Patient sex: F
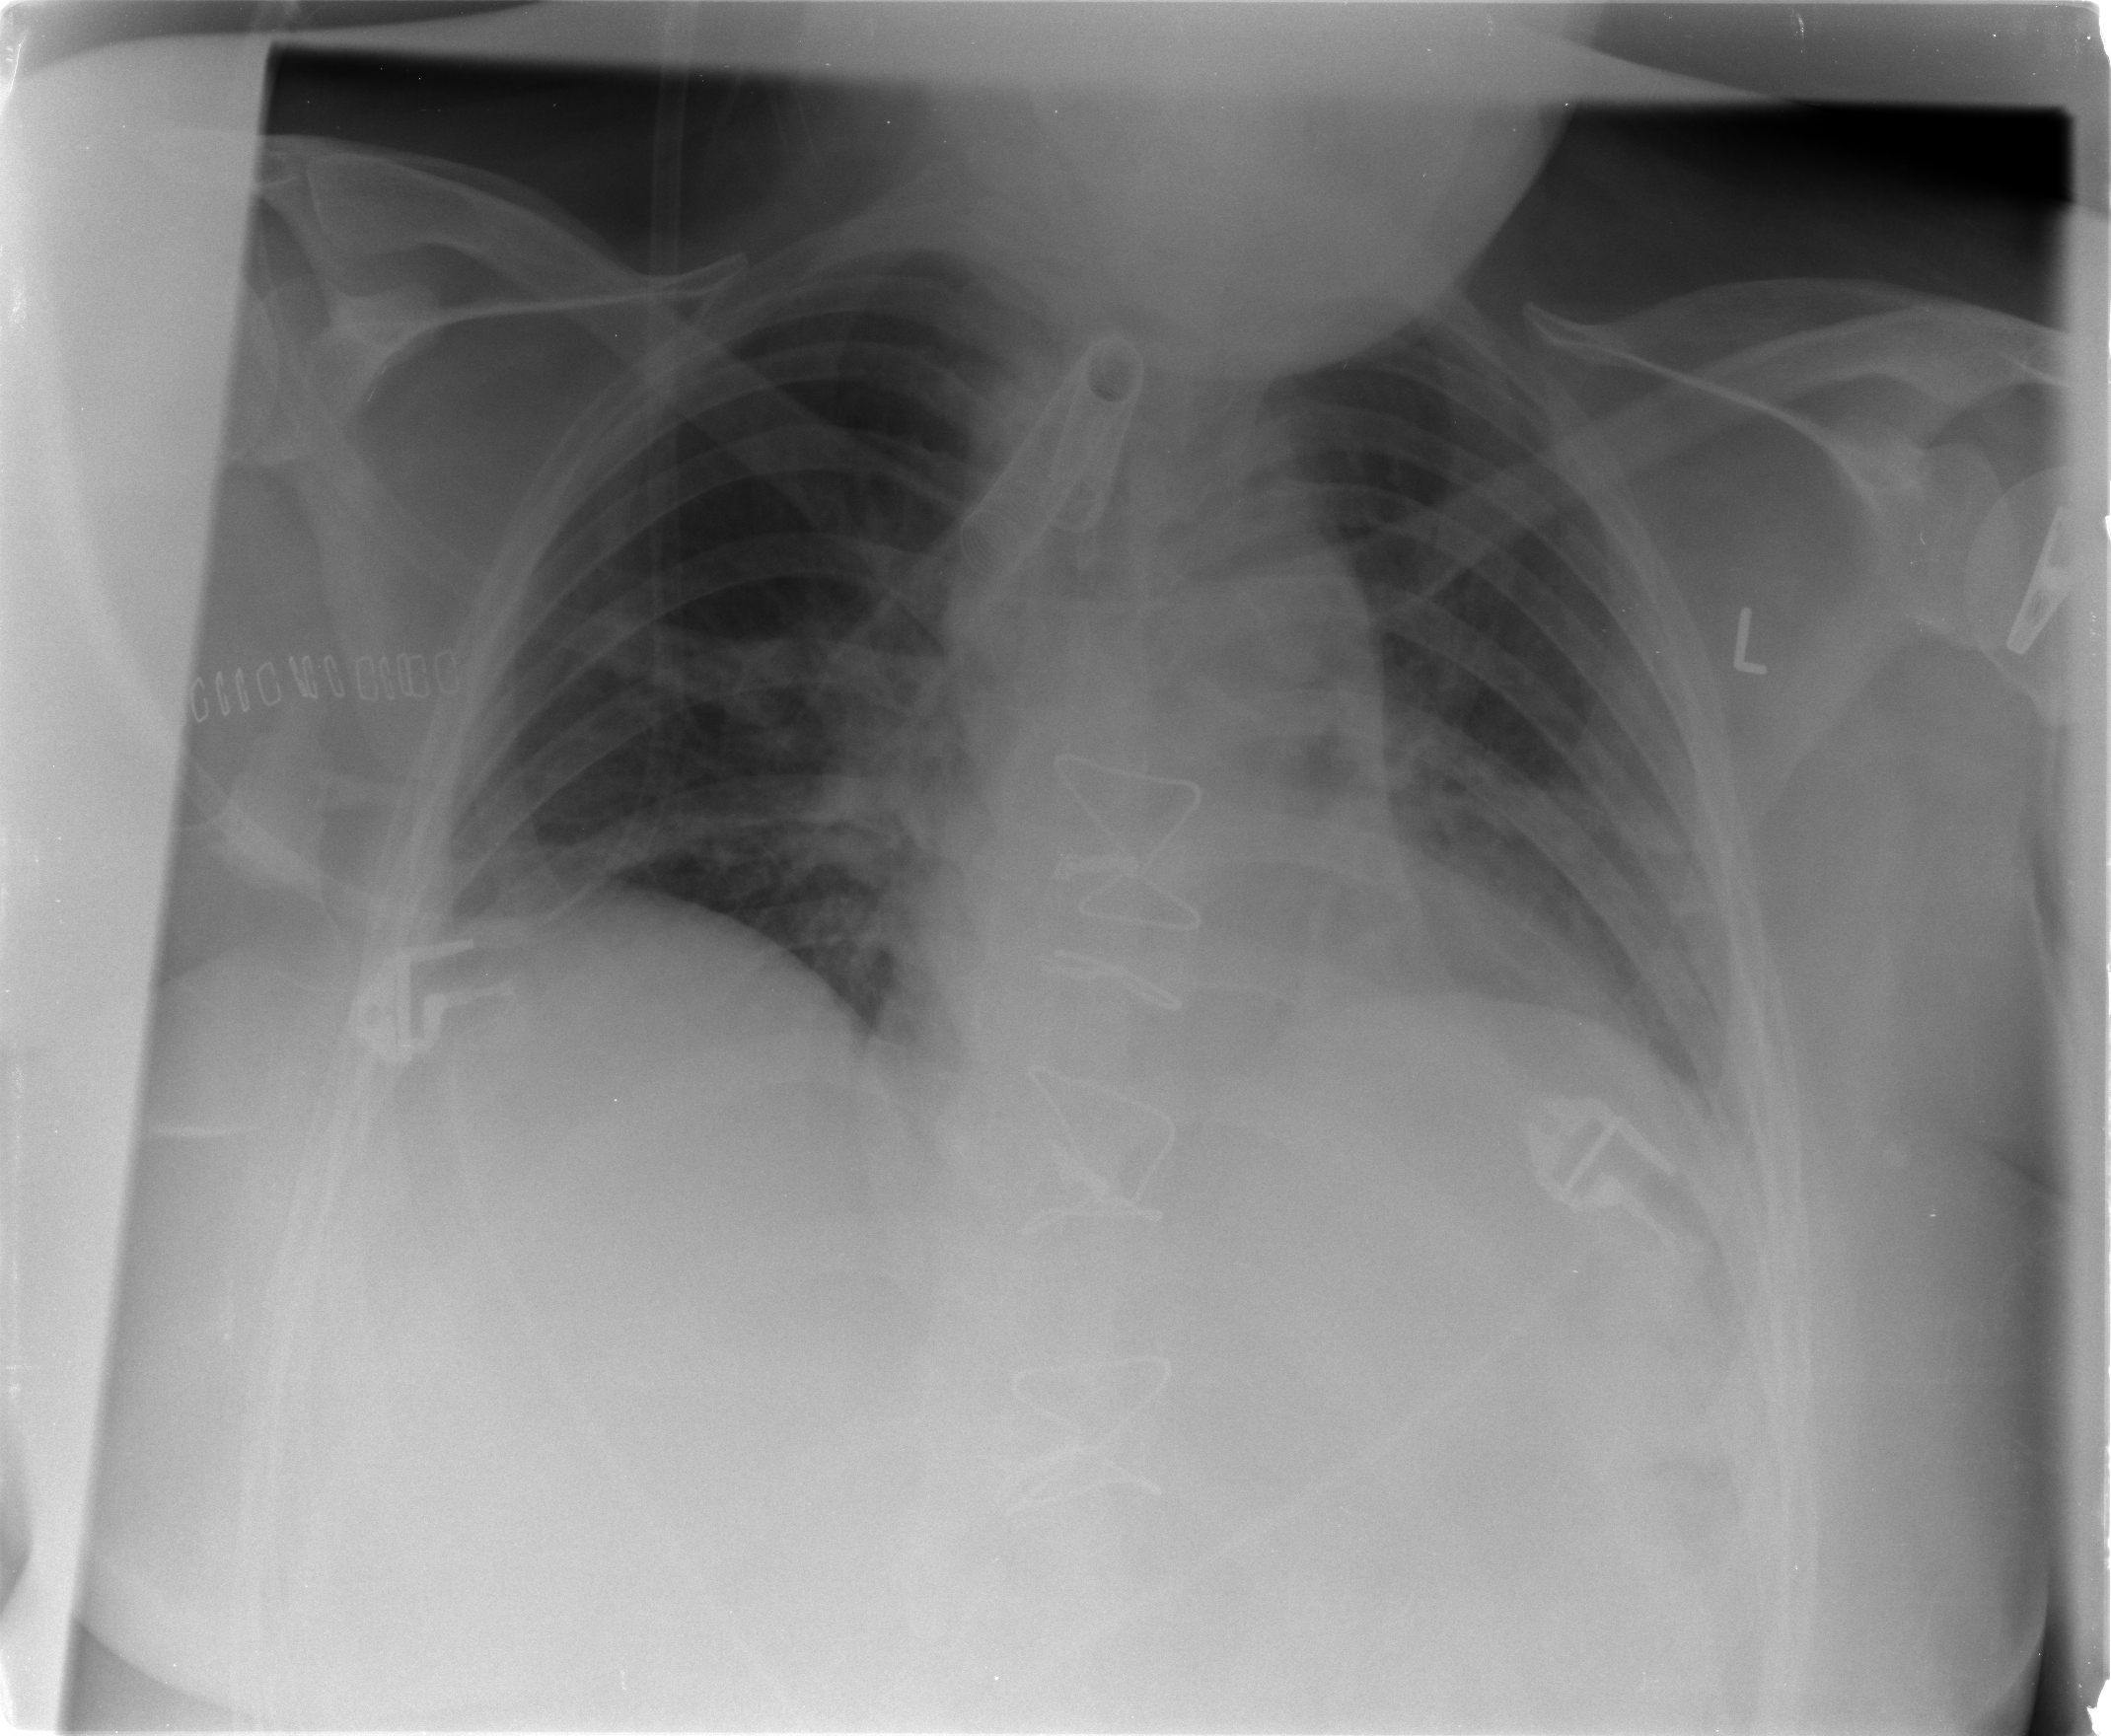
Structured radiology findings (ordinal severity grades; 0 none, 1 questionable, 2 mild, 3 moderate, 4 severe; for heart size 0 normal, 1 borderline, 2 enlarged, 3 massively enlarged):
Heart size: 1
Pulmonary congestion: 1
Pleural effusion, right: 1
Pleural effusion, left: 1
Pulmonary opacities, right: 0
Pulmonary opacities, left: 1
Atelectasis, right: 2
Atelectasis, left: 2